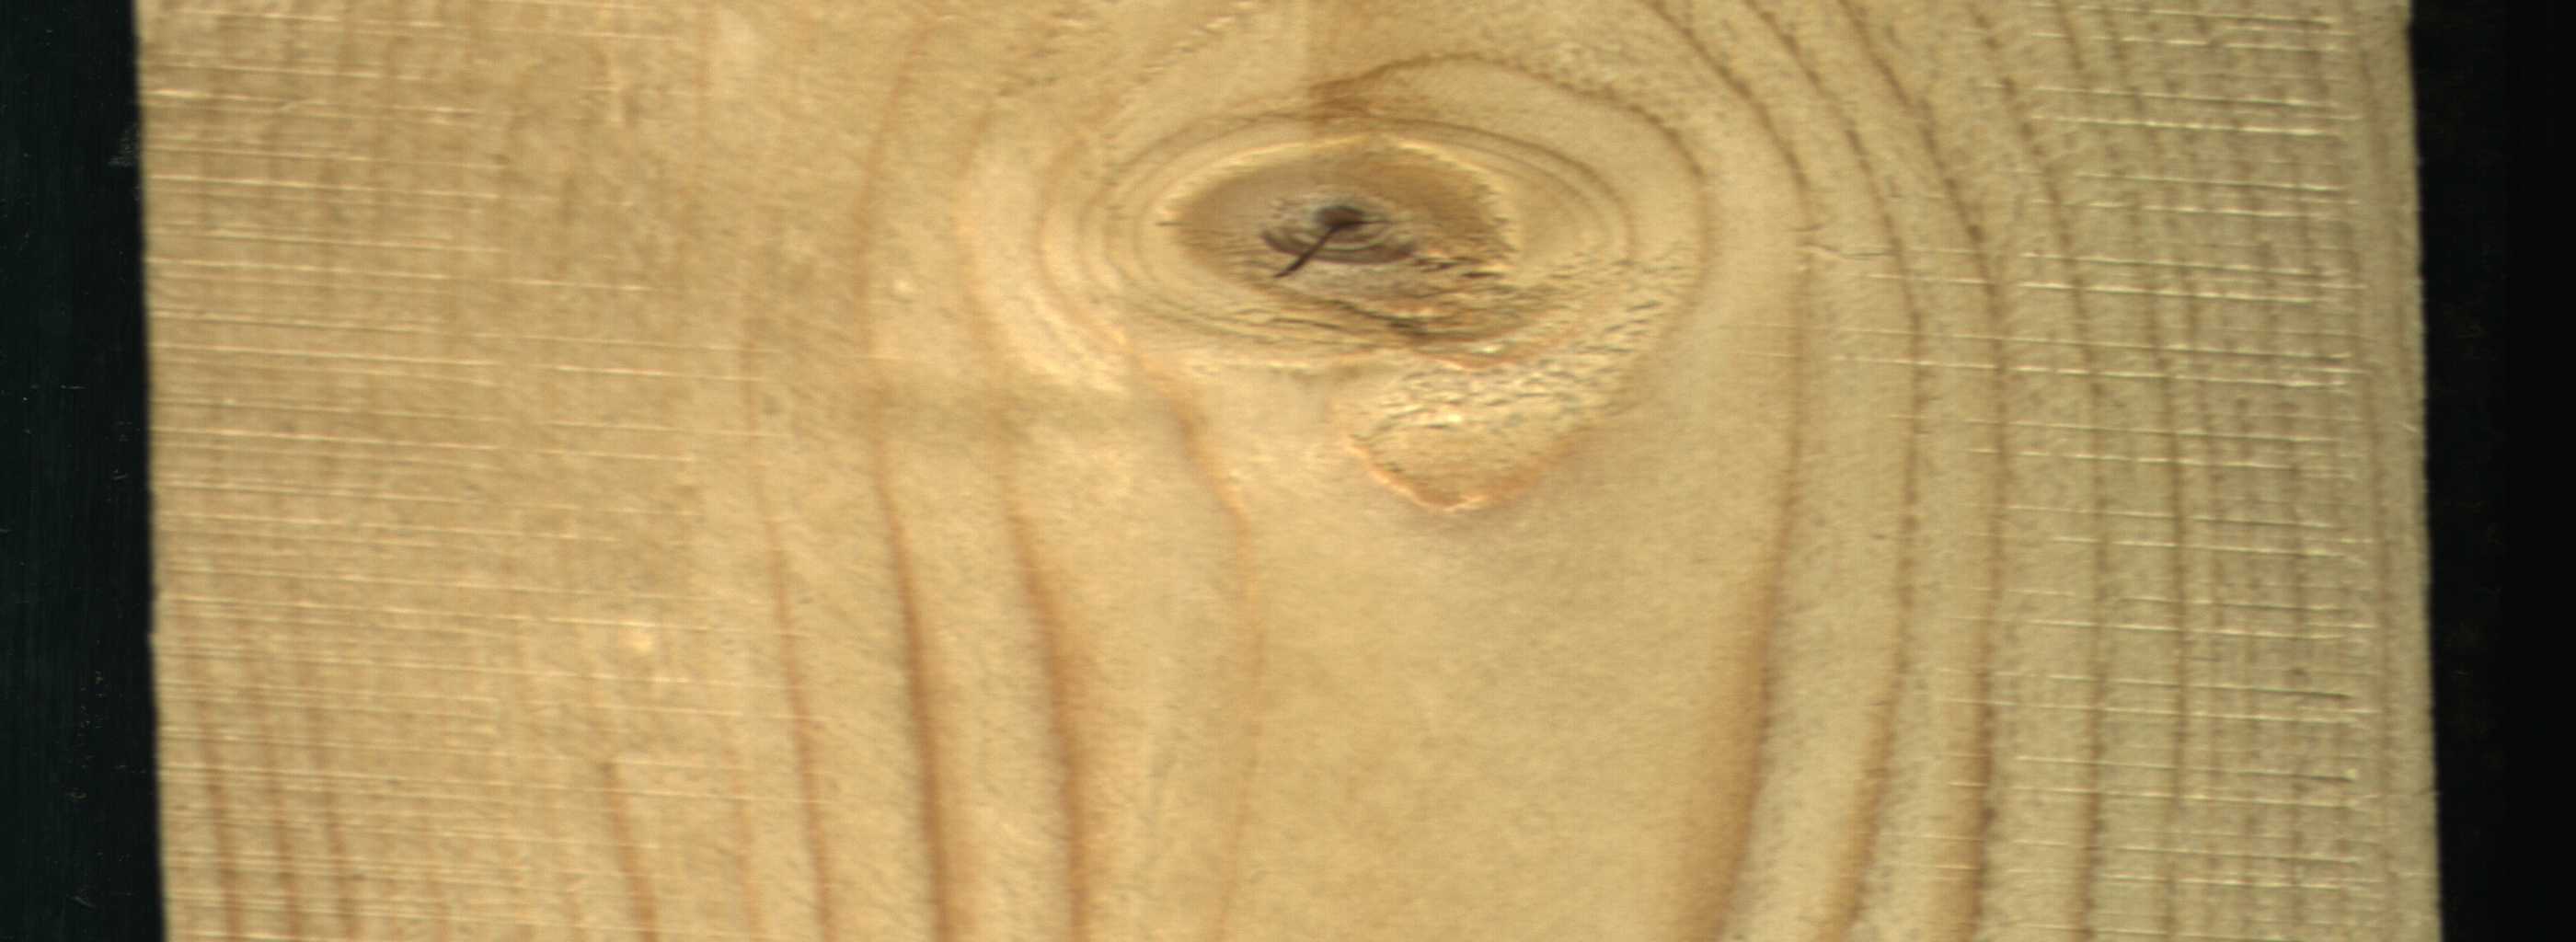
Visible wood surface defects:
knot_with_crack